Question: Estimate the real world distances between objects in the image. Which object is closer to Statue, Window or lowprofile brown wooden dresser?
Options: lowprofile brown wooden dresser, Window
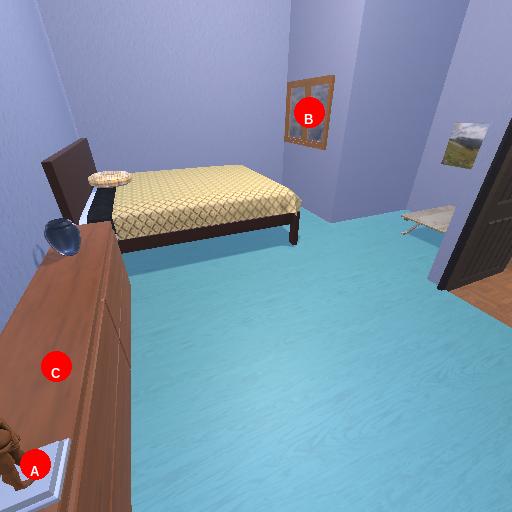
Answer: lowprofile brown wooden dresser